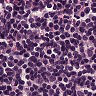
Metastatic tissue present: no